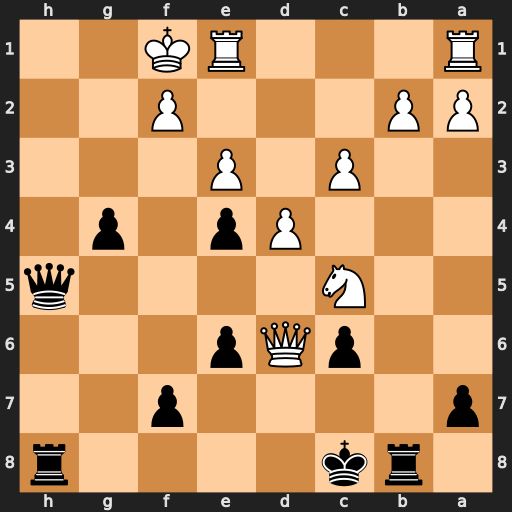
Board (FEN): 1rk4r/p4p2/2pQp3/2N4q/3Pp1p1/2P1P3/PP3P2/R3RK2
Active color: b
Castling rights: -
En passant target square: -
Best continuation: Qh1+ Ke2 Rxb2+ Kd1 Qxe1+ Kxe1 Rh1#